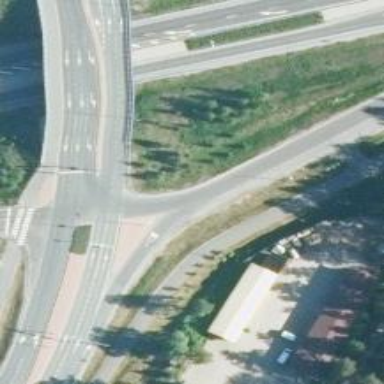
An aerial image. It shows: Tertiary trunk link road with asphalt surface.